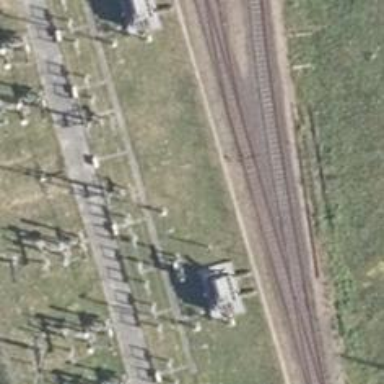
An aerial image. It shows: Transformer on power line.